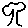
Label: tree